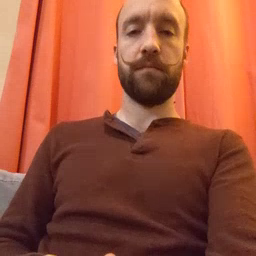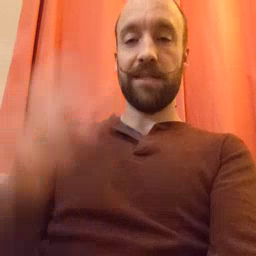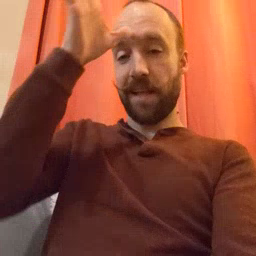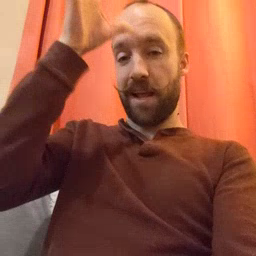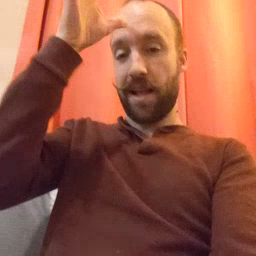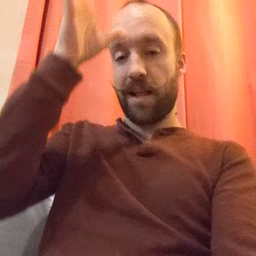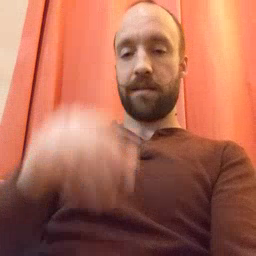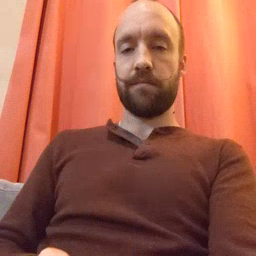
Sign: dad